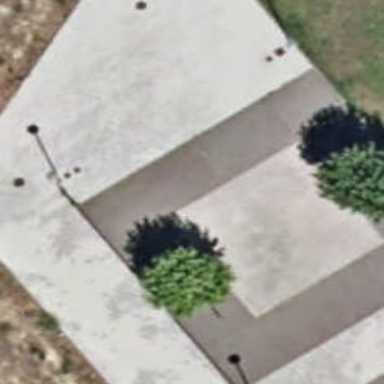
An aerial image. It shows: Pedestrian road paved with paving stones.